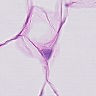
Metastatic tissue present: no